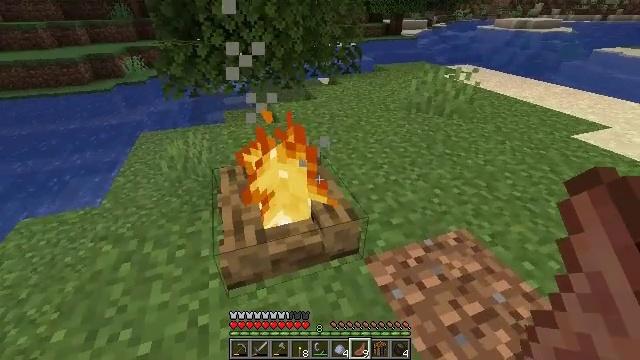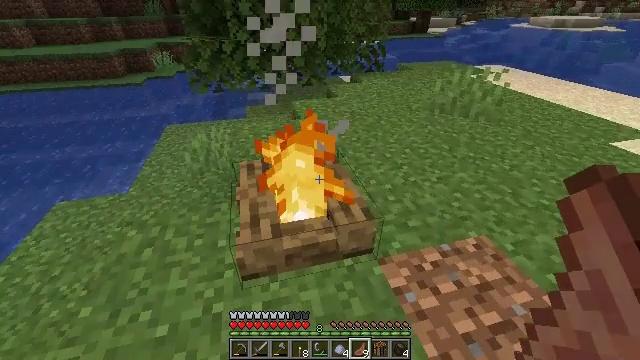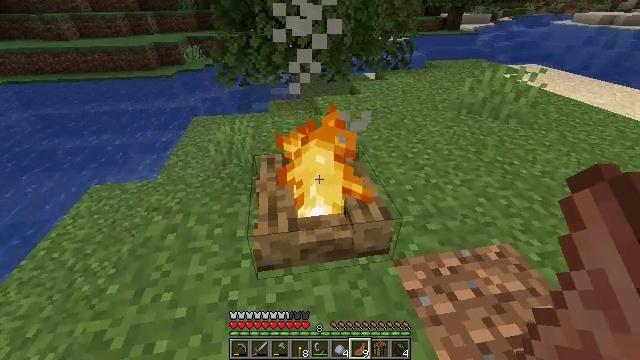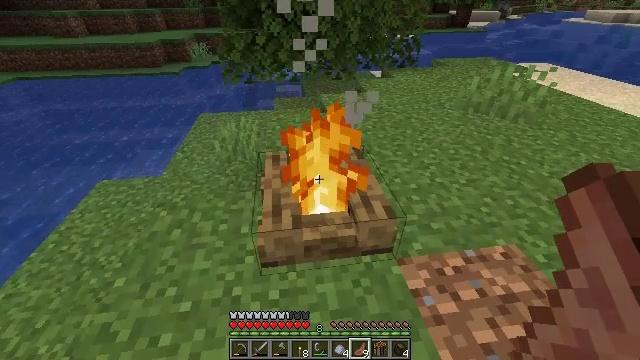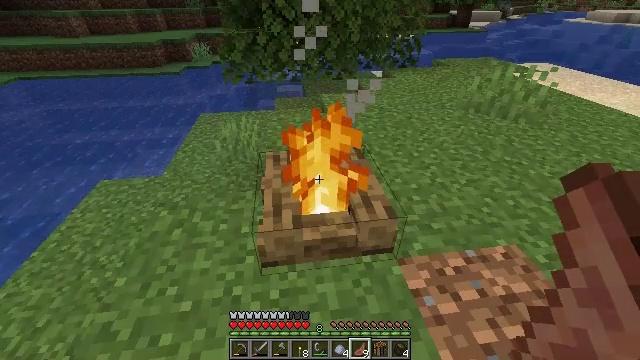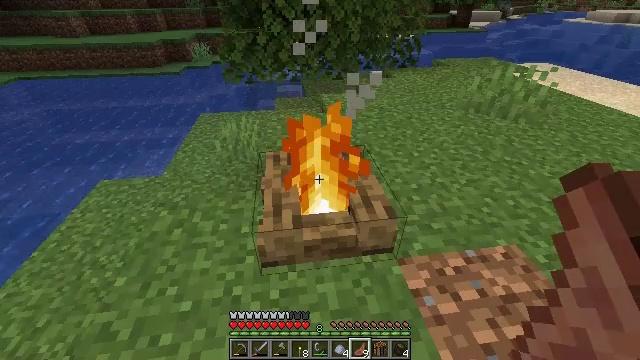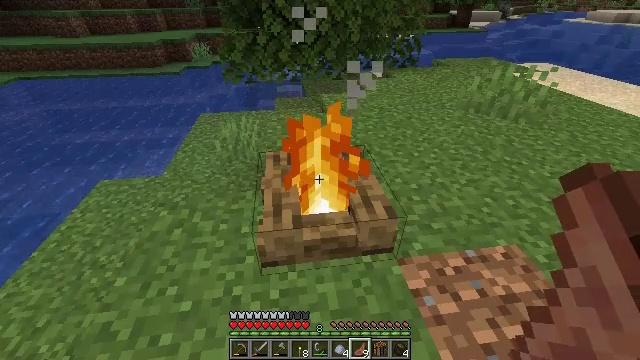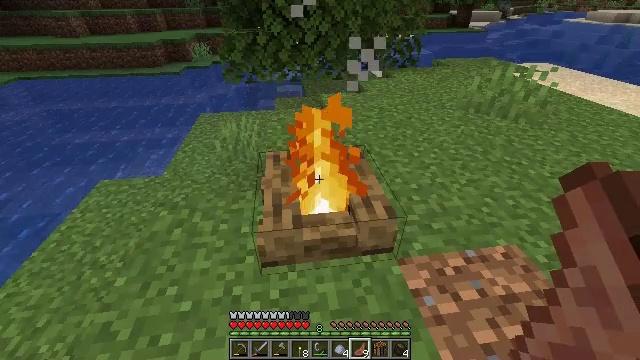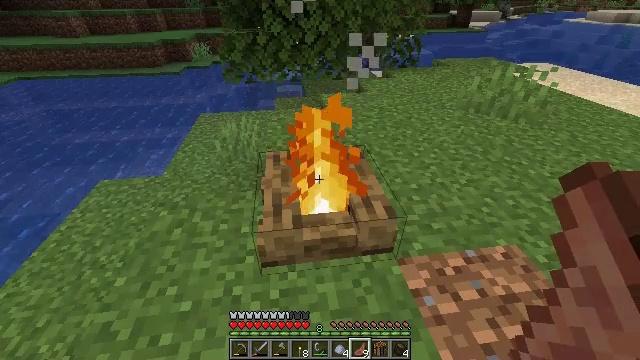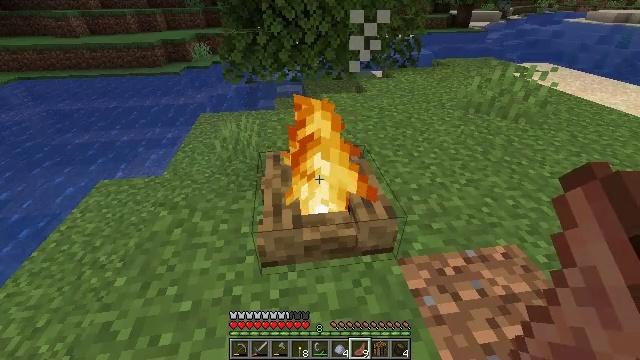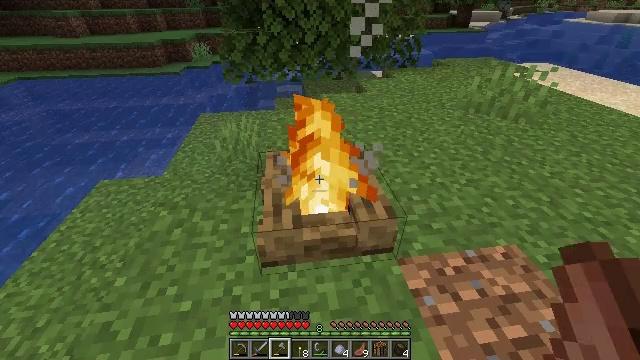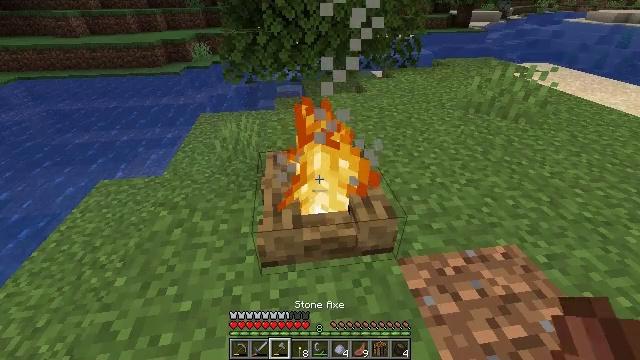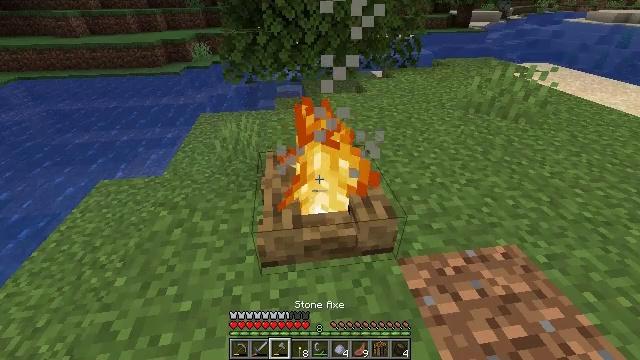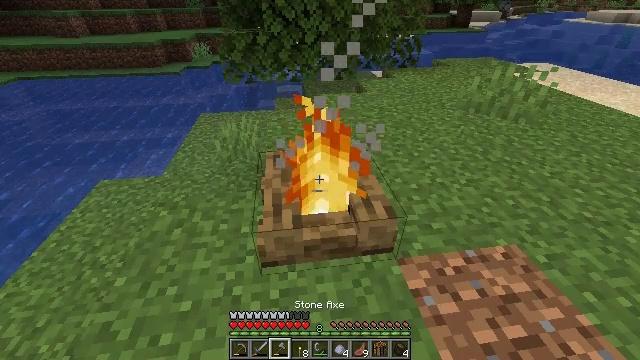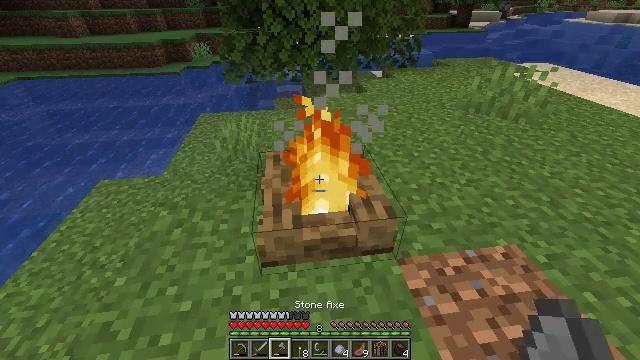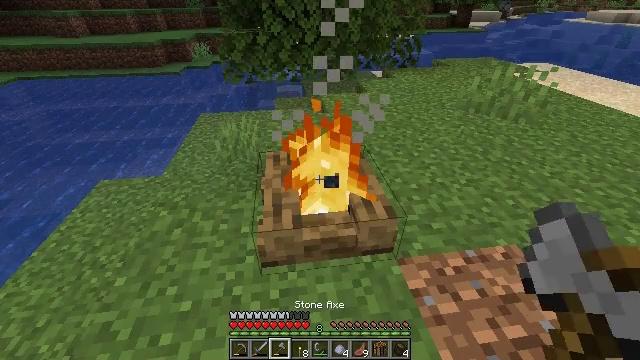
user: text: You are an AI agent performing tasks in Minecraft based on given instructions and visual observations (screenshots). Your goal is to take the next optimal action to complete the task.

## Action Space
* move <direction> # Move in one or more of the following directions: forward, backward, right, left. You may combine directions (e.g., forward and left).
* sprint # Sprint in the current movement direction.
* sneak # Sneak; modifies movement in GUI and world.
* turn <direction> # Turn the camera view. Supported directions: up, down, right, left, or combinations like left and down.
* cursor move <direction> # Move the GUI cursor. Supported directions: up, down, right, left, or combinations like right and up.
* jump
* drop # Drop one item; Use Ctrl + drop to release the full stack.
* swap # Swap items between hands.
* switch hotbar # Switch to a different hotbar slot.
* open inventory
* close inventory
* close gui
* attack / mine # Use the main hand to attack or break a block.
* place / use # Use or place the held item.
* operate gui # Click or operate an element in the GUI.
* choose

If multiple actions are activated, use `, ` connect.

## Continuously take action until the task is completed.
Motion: motion action
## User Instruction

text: Break the campfire to put it in your inventory.
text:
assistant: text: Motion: turn left
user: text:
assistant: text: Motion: turn left
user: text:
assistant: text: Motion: turn left
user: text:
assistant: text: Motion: no_op
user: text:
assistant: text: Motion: no_op
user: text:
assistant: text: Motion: no_op
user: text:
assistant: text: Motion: no_op
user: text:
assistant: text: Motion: no_op
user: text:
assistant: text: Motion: no_op
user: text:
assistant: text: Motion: switch to hotbar 3
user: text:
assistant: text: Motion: switch to hotbar 3
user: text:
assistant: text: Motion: switch to hotbar 3
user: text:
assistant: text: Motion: no_op
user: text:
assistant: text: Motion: no_op
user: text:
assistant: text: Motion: attack / mine
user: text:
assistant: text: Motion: attack / mine
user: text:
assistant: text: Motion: attack / mine
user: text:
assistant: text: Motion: attack / mine
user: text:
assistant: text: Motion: attack / mine
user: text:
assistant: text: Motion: attack / mine
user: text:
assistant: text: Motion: attack / mine
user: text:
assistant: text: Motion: attack / mine
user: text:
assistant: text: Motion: attack / mine
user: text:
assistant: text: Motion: attack / mine
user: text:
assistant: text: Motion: attack / mine
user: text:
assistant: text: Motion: attack / mine
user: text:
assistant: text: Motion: attack / mine
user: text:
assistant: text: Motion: attack / mine
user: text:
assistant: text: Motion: attack / mine
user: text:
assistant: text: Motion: attack / mine